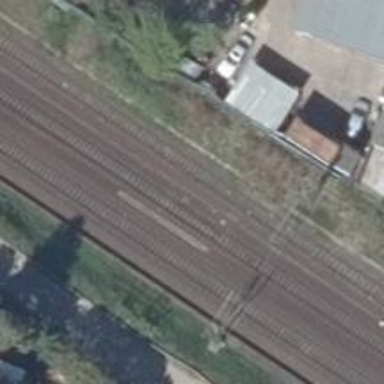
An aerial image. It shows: Railway with electrified contact lines.